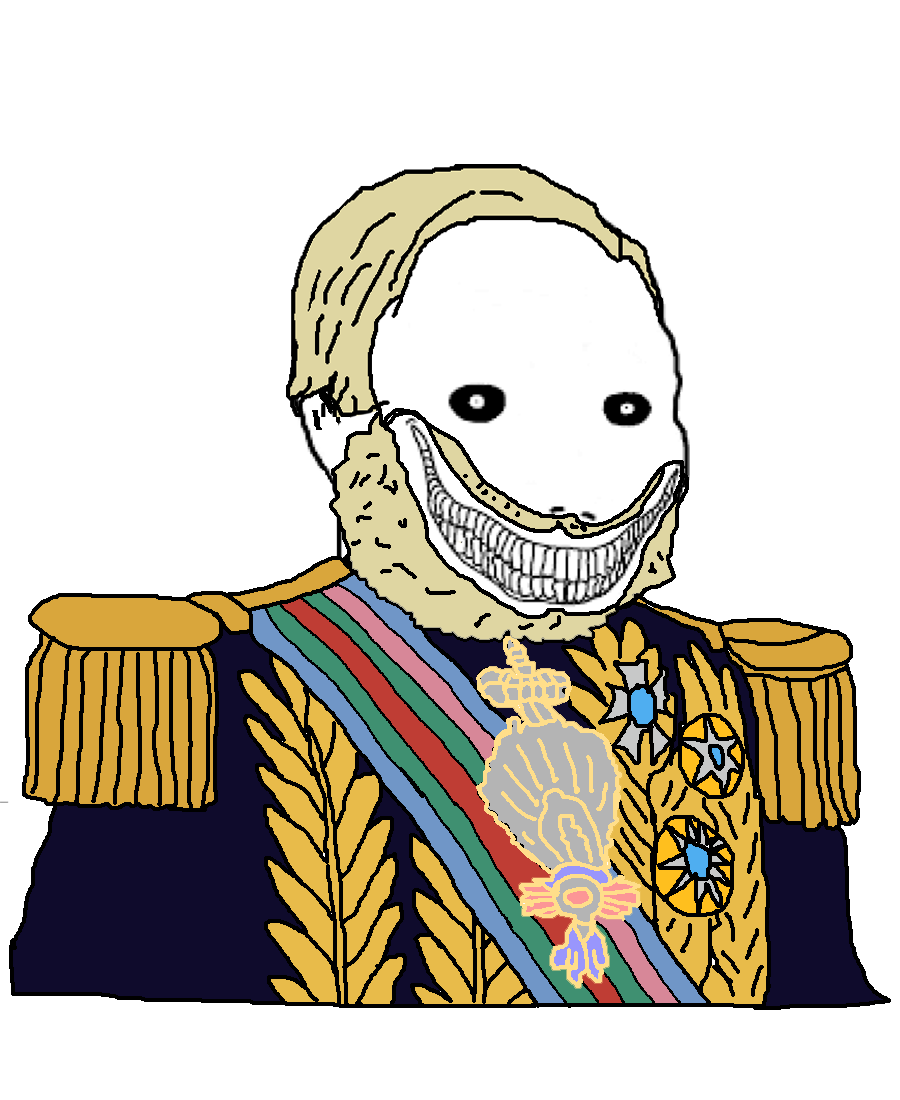
Label: 5_Oomer